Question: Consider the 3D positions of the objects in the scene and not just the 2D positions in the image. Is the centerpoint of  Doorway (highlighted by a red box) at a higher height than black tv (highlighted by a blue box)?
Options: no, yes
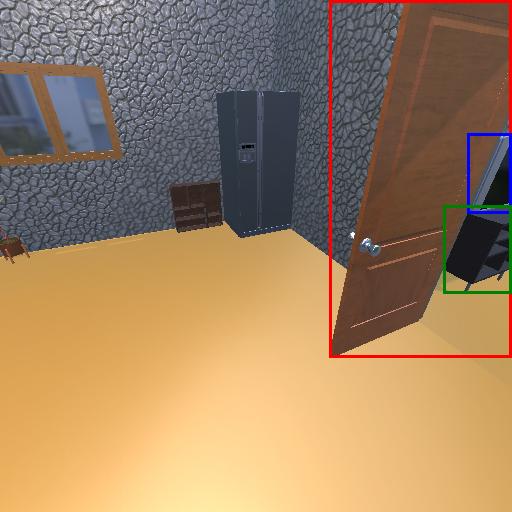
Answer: no